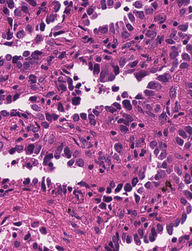
Tumor epithelial tissue: yes
Tumor-associated stroma tissue: yes
Normal tissue: no